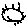
Label: sun